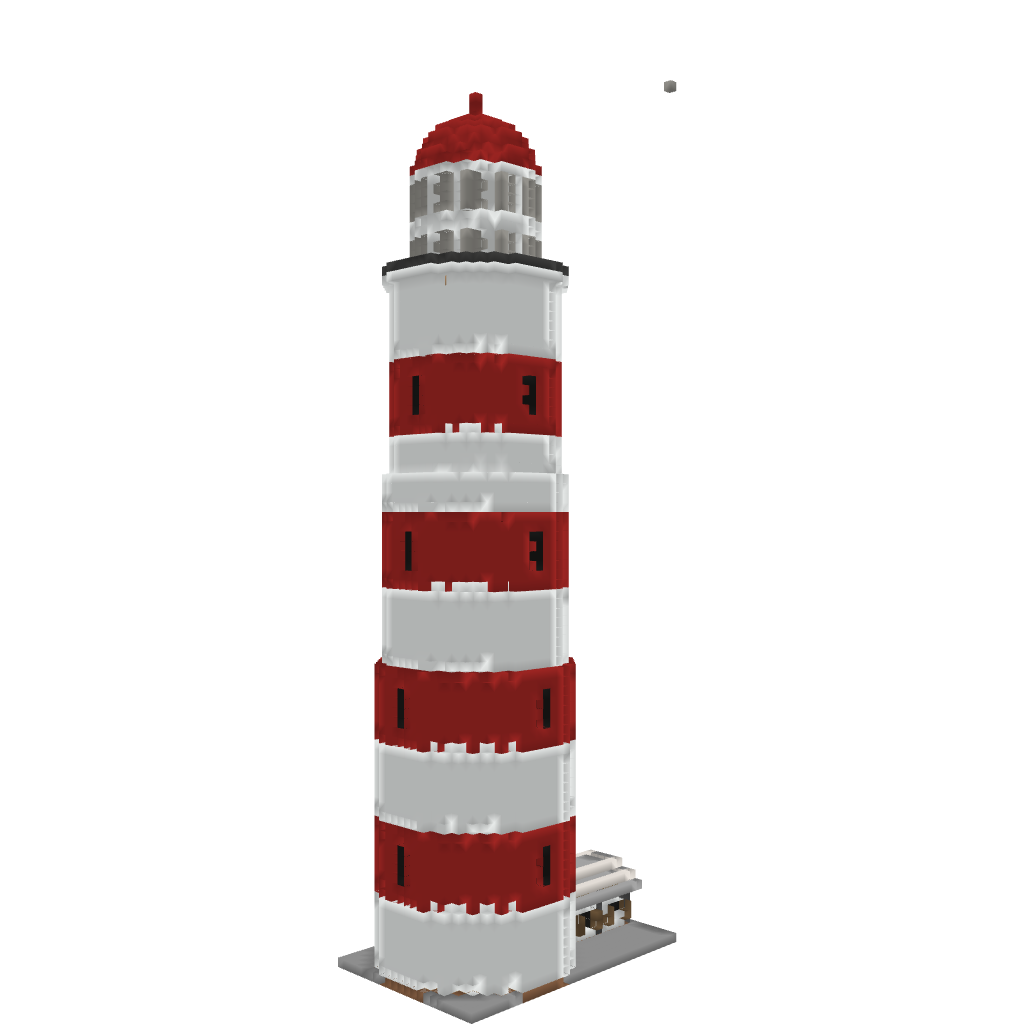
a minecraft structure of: Light House